Question: I want to make a grid 3x3 gallery with a mouseover text effect for each image. (only with HTML and CSS)
But It doesn't work for each image, it works for the entire grid section.
I don't know why.
The text should appear on each picture.
Please help me with this. Thanks!
HTML
'''
<section>
<div class="favorite" id="favorite">
<div class="favorite-item" id="favorite-item">
<div class="grid1" id="grid1">
<img src="fav01.jpeg" alt="favorite img">
<div class="imgtext">
<div class="text-1"> Activity </div>
</div></img>
<img src="fav02.jpeg" alt="favorite img">
<div class="imgtext">
<div class="text-1"> Snowboarding </div>
</div></img>
<img src="fav03.jpeg" alt="favorite img">
<div class="imgtext">
<div class="text-1"> Art Museum </div>
</div></img>
</div>
</div>
<div class="favorite-item" id="favorite-item">
<div class="grid2" id="grid2">
<img src="fav04.jpeg" alt="favorite img">
<div class="imgtext">
<div class="text-2"> Halloween party </div>
</div>
<img src="fav05.jpeg" alt="favorite img">
<div class="imgtext">
<div class="text-2"> Wine </div>
</div>
<img src="fav06.jpeg" alt="favorite img">
<div class="imgtext">
<div class="text-2"> Travel </div>
</div>
</div>
</div>
<div class="favorite-item" id="favorite-item">
<div class="grid3" id="grid3">
<img src="fav07.jpeg" alt="favorite img">
<div class="imgtext">
<div class="text-3"> Picnic </div>
</div>
<img src="fav08.jpeg" alt="favorite img">
<div class="imgtext">
<div class="text-3"> Music </div>
</div>
<img src="fav09.jpeg" alt="favorite img">
<div class="imgtext">
<div class="text-1"> Wakeboarding </div>
</div>
</div>
</div>
</div>
</section>
'''
CSS
'''
.favorite {
width: 70%;
margin: auto;
overflow: hidden;
grid-gap: 3px 3px;
}
.favorite-item {
width: 100%;
height: auto;
position: relative;
}
.favorite-item img {
width: 100%;
height: 100%;
object-fit: contain;
}
.text-1{
position: absolute;
top: 0;
bottom: 0;
width: 100%;
height: 100%;
background: rgba(0, 0, 0, 0.6);
color: white;
font-family: sans-serif;
display: flex;
flex-direction: column;
align-items: center;
justify-content: center;
opacity: 0;
transition: opacity 0.5s;
}
.text-1:hover {
opacity: 1;
}
@media (min-width: 640px) {
.favorite {
display: grid;
grid-template-columns: 1fr 1fr 1fr;
gap: 3px;
}
.grid1 {
display: block;
row-gap: 3px;
}
.grid2 {
display: block;
row-gap: 3px;
}
.grid3 {
display: block;
row-gap: 3px;
}
'''

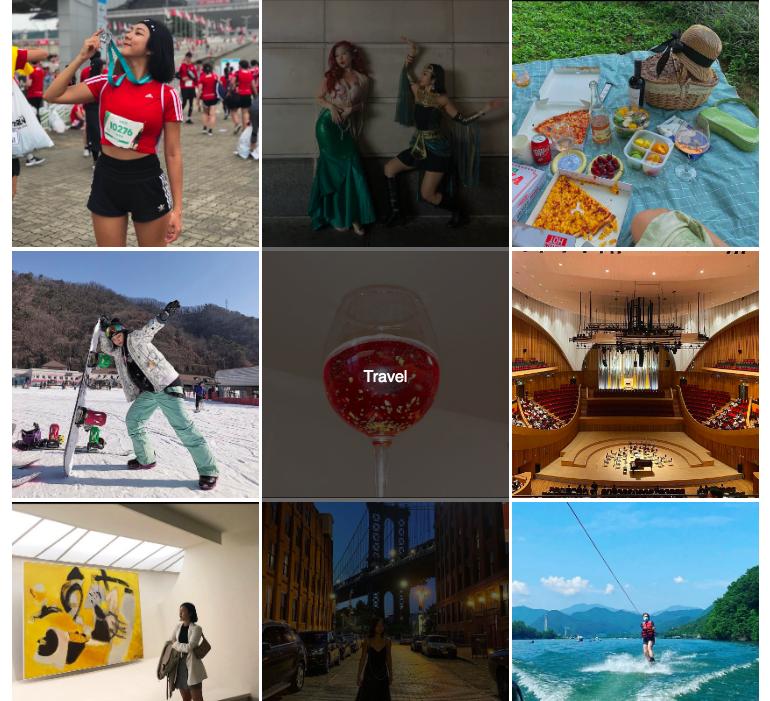
Answer: You can not put another 'tag' in '<img/>'
'''
.favorite {
width: 70%;
margin: auto;
overflow: hidden;
grid-gap: 3px 3px;
}
.favorite-item {
width: 100%;
height: auto;
position: relative;
}
.favorite-item img {
width: 100%;
height: 100%;
object-fit: contain;
}
.img-item{
position:relative;
}
.text-1{
position: absolute;
top: 0;
bottom: 0;
width: 100%;
height: 100%;
background: rgba(0, 0, 0, 0.6);
color: white;
font-family: sans-serif;
display: flex;
flex-direction: column;
align-items: center;
justify-content: center;
opacity: 0;
transition: opacity 0.5s;
}
.text-1:hover {
opacity: 1;
}
[class^="grid"]{
display:flex;
}
@media only screen and (min-width: 640px) {
.favorite {
display: grid;
grid-template-columns: 1fr 1fr 1fr;
gap: 3px;
}
.grid1 {
display: block;
row-gap: 3px;
}
.grid2 {
display: block;
row-gap: 3px;
}
.grid3 {
display: block;
row-gap: 3px;
}
'''
'''
<section>
<div class="favorite" id="favorite">
<div class="favorite-item" id="favorite-item">
<div class="grid1" id="grid1">
<div class="img-item">
<img src="https://thumb.cloud.mail.ru/weblink/thumb/xw1/cdoC/d646Tf3gQ/10/10/<PHONE>/1010341404_450.jpg" alt="favorite img"/>
<div class="imgtext">
<div class="text-1"> Activity </div>
</div>
</div>
<div class="img-item">
<img src="https://thumb.cloud.mail.ru/weblink/thumb/xw1/cdoC/d646Tf3gQ/10/10/<PHONE>/1010341404_450.jpg" alt="favorite img"/>
<div class="imgtext">
<div class="text-1"> Snowboarding </div>
</div>
</div>
<div class="img-item">
<img src="https://thumb.cloud.mail.ru/weblink/thumb/xw1/cdoC/d646Tf3gQ/10/10/<PHONE>/1010341404_450.jpg" alt="favorite img" />
<div class="imgtext">
<div class="text-1"> Art Museum </div>
</div>
</div>
</div>
</div>
<div class="favorite-item" id="favorite-item">
<div class="grid2" id="grid2">
<div class="img-item">
<img src="https://thumb.cloud.mail.ru/weblink/thumb/xw1/cdoC/d646Tf3gQ/10/10/<PHONE>/1010341404_450.jpg" alt="favorite img"/>
<div class="imgtext">
<div class="text-1"> Activity </div>
</div>
</div>
<div class="img-item">
<img src="https://thumb.cloud.mail.ru/weblink/thumb/xw1/cdoC/d646Tf3gQ/10/10/<PHONE>/1010341404_450.jpg" alt="favorite img"/>
<div class="imgtext">
<div class="text-1"> Snowboarding </div>
</div>
</div>
<div class="img-item">
<img src="https://thumb.cloud.mail.ru/weblink/thumb/xw1/cdoC/d646Tf3gQ/10/10/<PHONE>/1010341404_450.jpg" alt="favorite img" />
<div class="imgtext">
<div class="text-1"> Art Museum </div>
</div>
</div>
</div>
</div>
<div class="favorite-item" id="favorite-item">
<div class="grid3" id="grid3">
<div class="img-item">
<img src="https://thumb.cloud.mail.ru/weblink/thumb/xw1/cdoC/d646Tf3gQ/10/10/<PHONE>/1010341404_450.jpg" alt="favorite img"/>
<div class="imgtext">
<div class="text-1"> Activity </div>
</div>
</div>
<div class="img-item">
<img src="https://thumb.cloud.mail.ru/weblink/thumb/xw1/cdoC/d646Tf3gQ/10/10/<PHONE>/1010341404_450.jpg" alt="favorite img"/>
<div class="imgtext">
<div class="text-1"> Snowboarding </div>
</div>
</div>
<div class="img-item">
<img src="https://thumb.cloud.mail.ru/weblink/thumb/xw1/cdoC/d646Tf3gQ/10/10/<PHONE>/1010341404_450.jpg" alt="favorite img" />
<div class="imgtext">
<div class="text-1"> Art Museum </div>
</div>
</div>
</div>
</div>
</div>
</section>
'''